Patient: sex F, age 58
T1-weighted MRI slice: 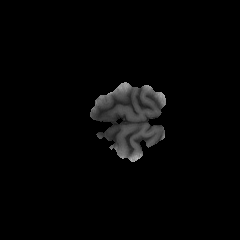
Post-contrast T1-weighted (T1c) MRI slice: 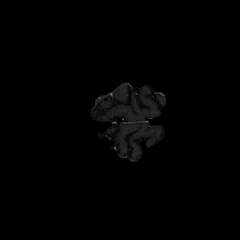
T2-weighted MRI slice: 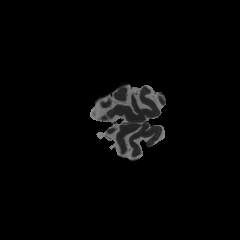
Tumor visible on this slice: no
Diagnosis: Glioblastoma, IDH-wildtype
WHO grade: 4